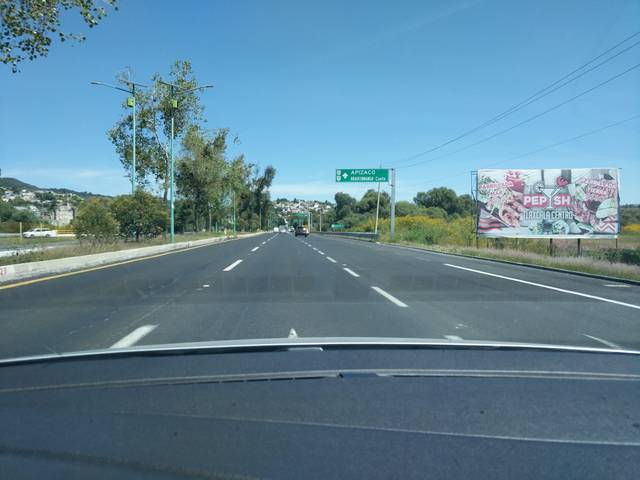
Region: Mexico
Coordinates: 19.325, -98.252